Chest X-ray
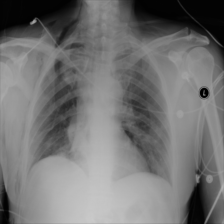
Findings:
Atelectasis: negative
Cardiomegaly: negative
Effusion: negative
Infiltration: negative
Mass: negative
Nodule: negative
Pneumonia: negative
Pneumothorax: positive
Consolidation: negative
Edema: negative
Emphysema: positive
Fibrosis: negative
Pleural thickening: negative
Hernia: negative